Interaction volume radius: 5 \u00c5
Interaction volume height: 45 \u00c5
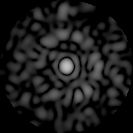
Disorder parameter: 0.8461